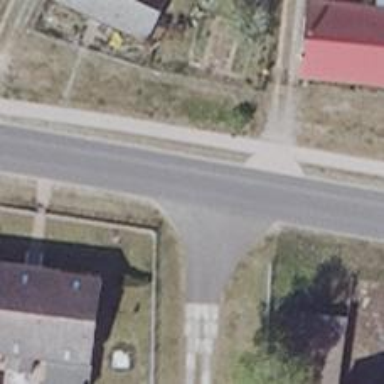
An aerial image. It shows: Secondary road with asphalt surface.